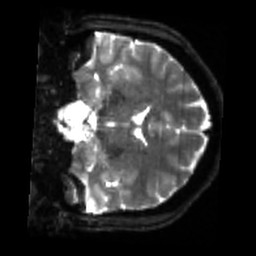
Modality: sbref
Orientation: coronal
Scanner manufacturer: siemens
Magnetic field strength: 3 T
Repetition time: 4 s
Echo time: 0.0594 s